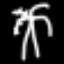
Label: palm tree